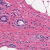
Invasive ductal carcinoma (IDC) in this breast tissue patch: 0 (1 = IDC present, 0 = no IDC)